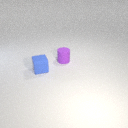
small purple rubber cylinder behind small blue rubber cube